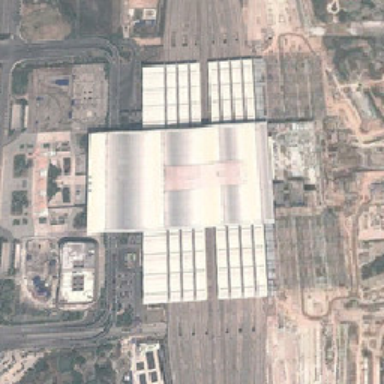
High-speed railway stations around the city .